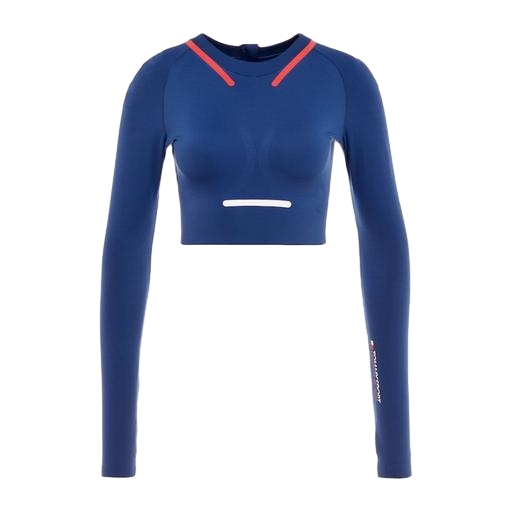
blue athletic cropped top, long-sleeve top, blue long-sleeve top, white background